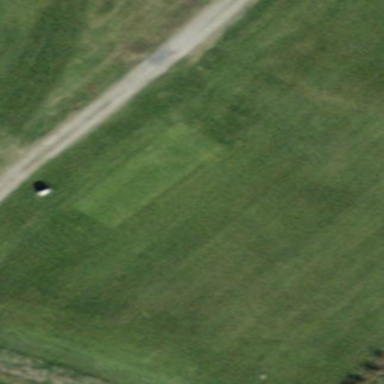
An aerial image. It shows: Grass area designated as golf tee.